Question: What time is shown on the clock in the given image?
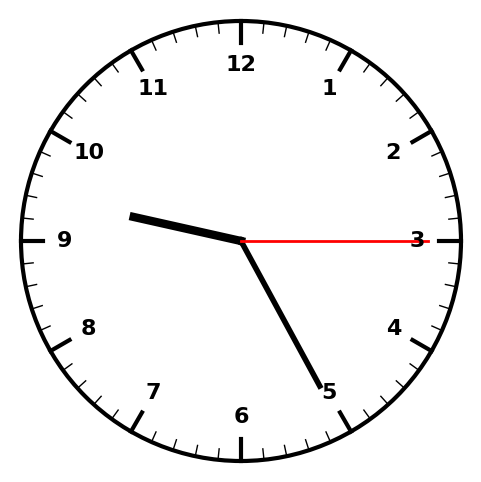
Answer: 09:25:15